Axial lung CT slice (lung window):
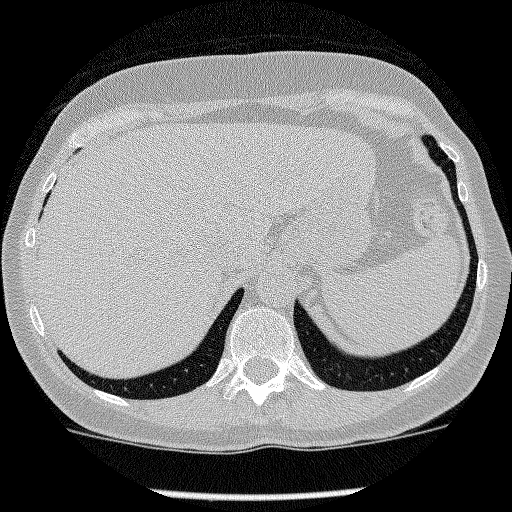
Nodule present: no